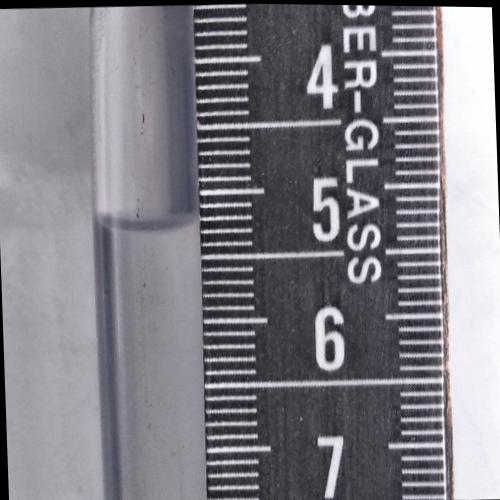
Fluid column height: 5.2 cm